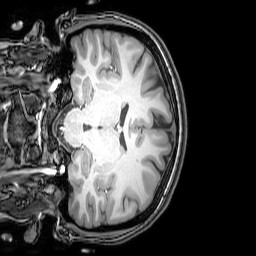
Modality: T1w
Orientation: coronal
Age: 22
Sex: female
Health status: healthy
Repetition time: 0.081 s
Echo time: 0.037 s